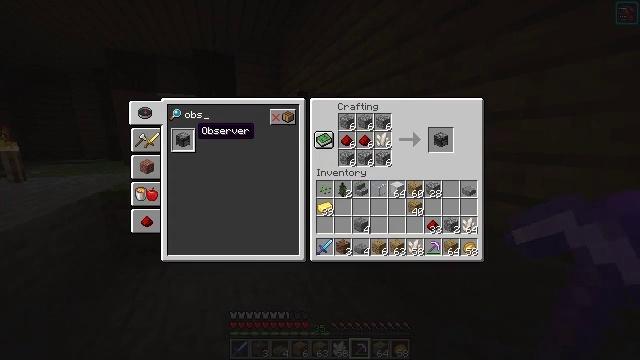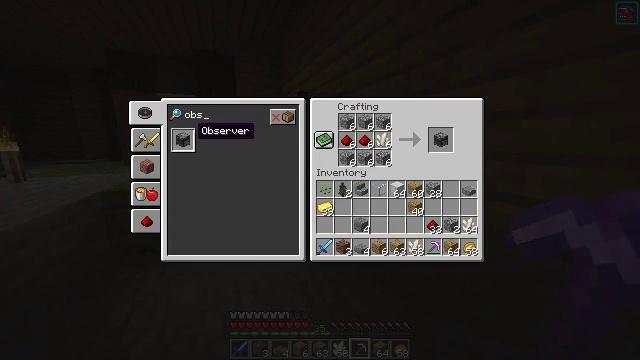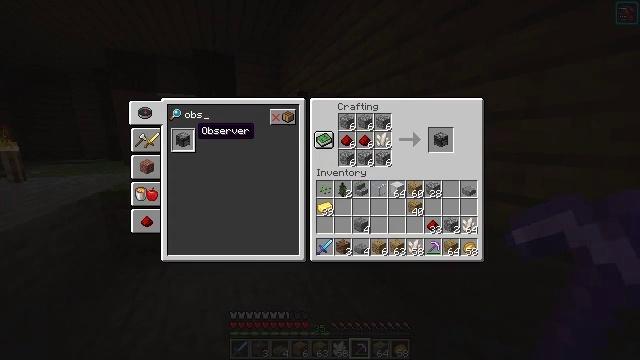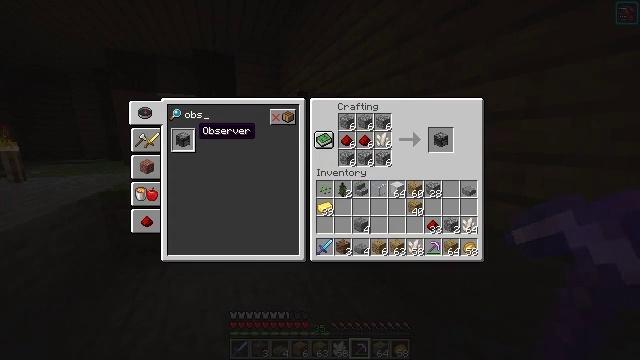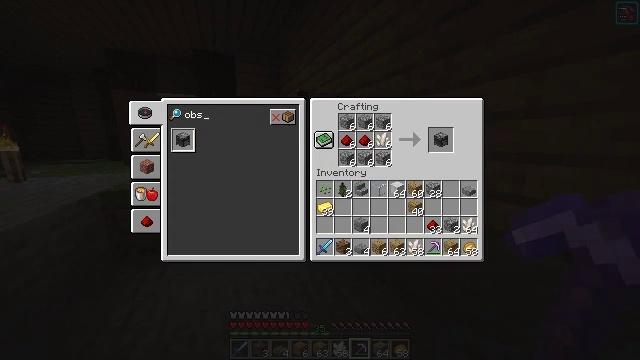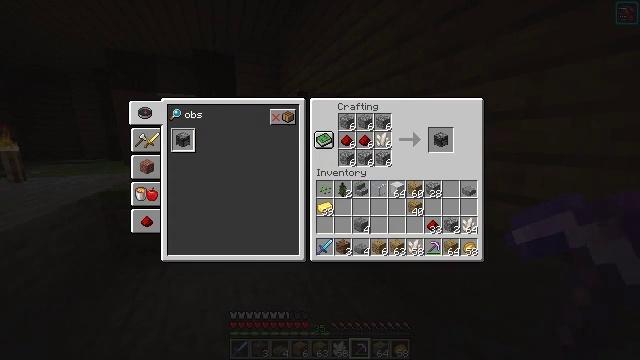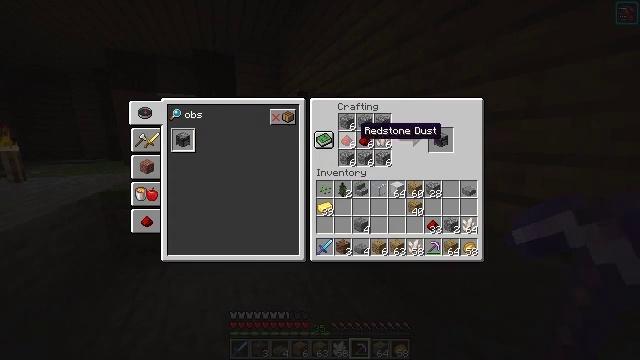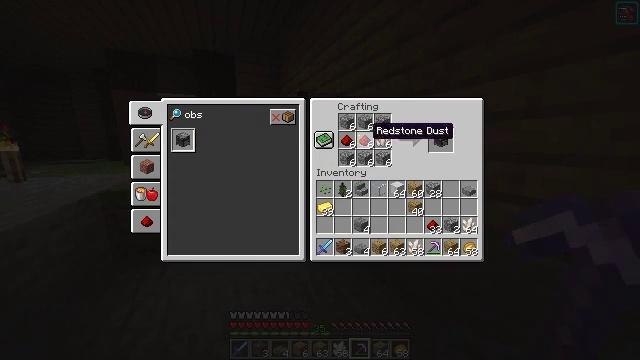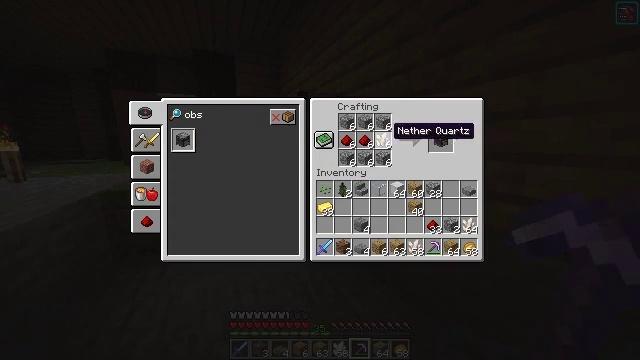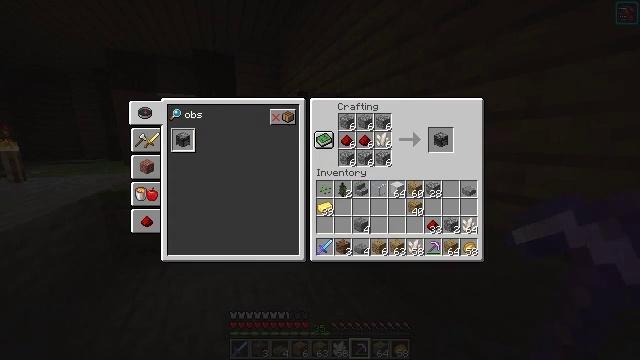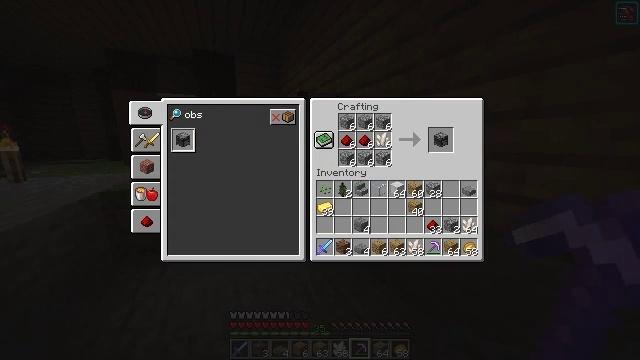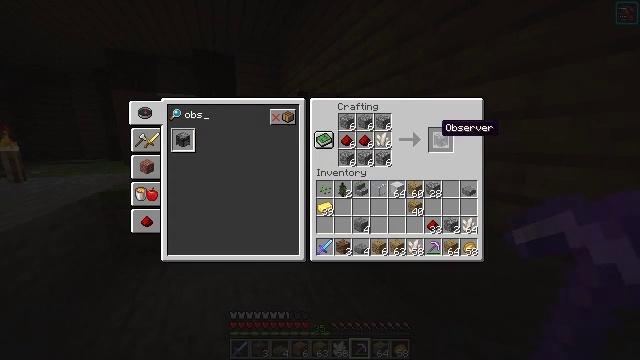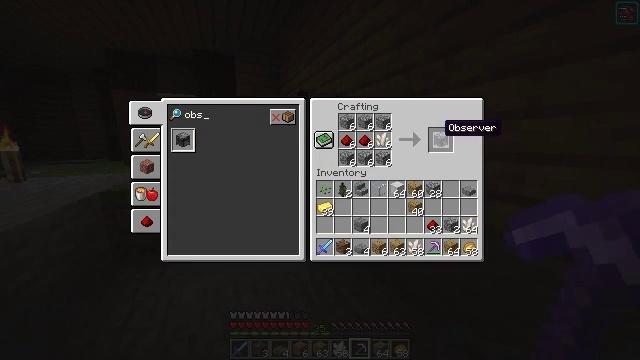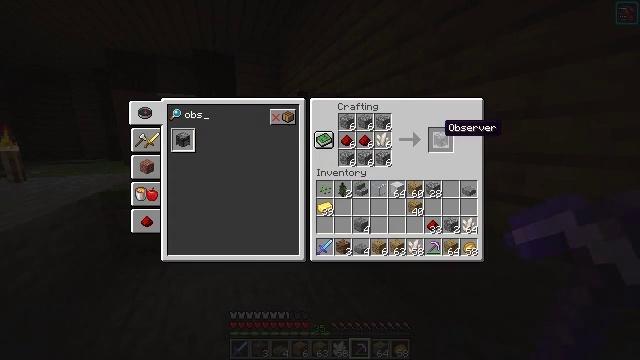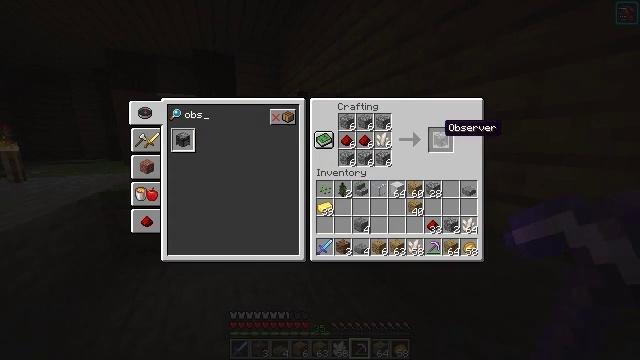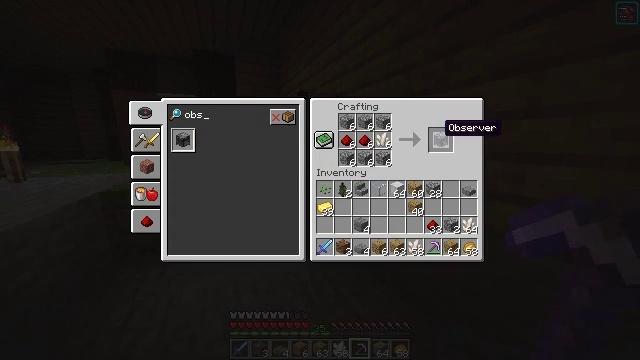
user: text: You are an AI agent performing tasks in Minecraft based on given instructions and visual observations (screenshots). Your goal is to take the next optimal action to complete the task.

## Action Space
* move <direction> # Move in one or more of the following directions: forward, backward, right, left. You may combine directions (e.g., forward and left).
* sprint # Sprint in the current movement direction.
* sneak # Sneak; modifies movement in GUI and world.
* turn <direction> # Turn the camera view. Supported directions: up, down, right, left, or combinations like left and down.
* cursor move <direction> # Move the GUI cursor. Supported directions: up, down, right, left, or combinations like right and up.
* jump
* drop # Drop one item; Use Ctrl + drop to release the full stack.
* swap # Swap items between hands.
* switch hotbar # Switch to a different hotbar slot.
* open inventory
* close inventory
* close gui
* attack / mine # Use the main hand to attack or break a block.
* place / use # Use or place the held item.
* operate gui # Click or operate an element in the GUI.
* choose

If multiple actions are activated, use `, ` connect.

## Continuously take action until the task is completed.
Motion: motion action
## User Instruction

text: Put the necessary items in the crafting grid to make an observer.
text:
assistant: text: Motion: no_op
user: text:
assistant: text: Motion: no_op
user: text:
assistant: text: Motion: no_op
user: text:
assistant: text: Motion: cursor move right
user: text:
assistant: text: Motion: cursor move right
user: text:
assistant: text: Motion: sneak, cursor move right
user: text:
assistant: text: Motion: sneak, cursor move right
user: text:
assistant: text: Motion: sneak, cursor move right
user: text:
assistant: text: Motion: sneak, cursor move right
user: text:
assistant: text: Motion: sneak, cursor move right
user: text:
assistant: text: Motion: sneak
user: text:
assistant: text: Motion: sneak
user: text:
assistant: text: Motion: sneak
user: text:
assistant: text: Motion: sneak
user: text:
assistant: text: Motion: sneak
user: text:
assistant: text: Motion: sneak
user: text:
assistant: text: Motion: sneak
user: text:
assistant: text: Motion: sneak
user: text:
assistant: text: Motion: sneak
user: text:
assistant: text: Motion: sneak, choose
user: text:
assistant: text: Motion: sneak
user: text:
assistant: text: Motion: sneak
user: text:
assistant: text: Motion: sneak
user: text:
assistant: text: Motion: sneak
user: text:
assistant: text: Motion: sneak